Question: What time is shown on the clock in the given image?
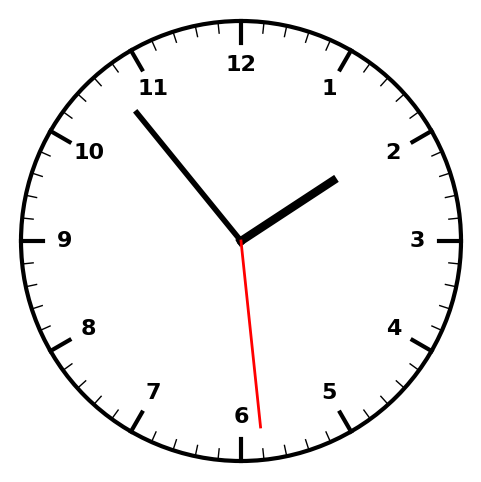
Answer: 01:53:29